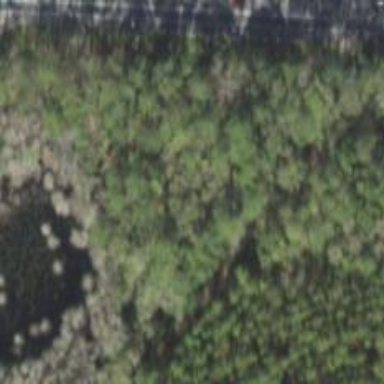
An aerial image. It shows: Mixed leaf woodland.